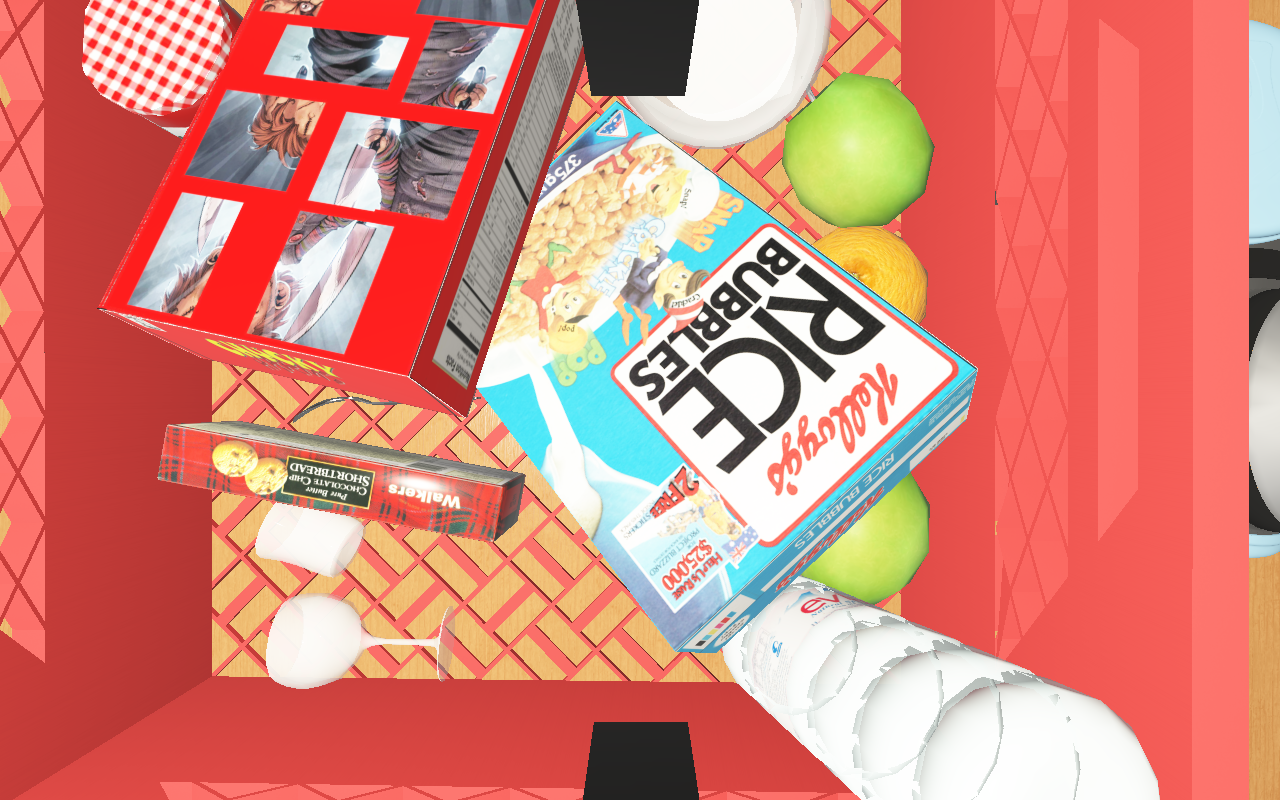
Objects in the scene:
carafe
water bottle
apple
apple
orange
orange
spoon
plate
glass
wineglass
jam jar
biscuit box